Field crop: maize
Growth stage: 2
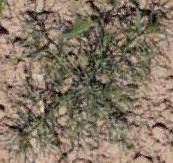
Species: salsola